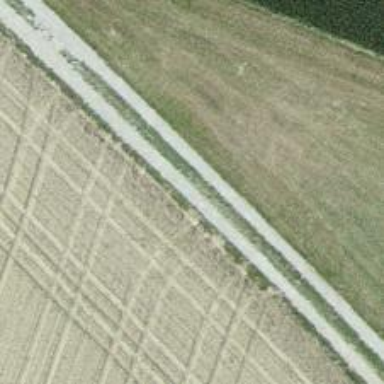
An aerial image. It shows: Track road with grade3 tracktype.